Question: I am on a virtual machine with Debian (6.0.7-i386) and i want to learn Perl (with Beginning Perl written by Curtis Poe).
I have trouble with 'perlbrew'.
1. I installed perlbrew with wget --no-check-certificate -O - http://install.perlbrew.pl | bash
2. I add the following command to ~/.bashrc: source ~/perl5/perlbrew/etc/bashrc
3. After that, I logged out and logged back, and then I ran the following command: perlbrew install perl-5.14.2
I got

Please help me
---
English translation of the output:
'''
tar (child): bzip2: Cannot exec: No such file or directory
tar (child): Error is not recoverable: exiting now
/bin/tar: Child returned status 2
/bin/tar: Error is not recoverable: exiting now
'''
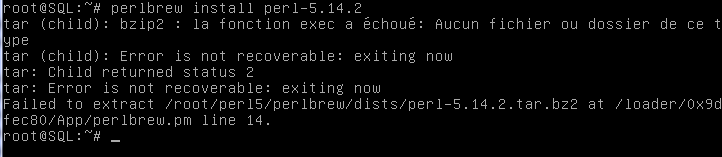
Answer: It's failing because the 'bzip2' command line utility isn't installed (can't be found in the PATH).